Field crop: maize
Growth stage: 2
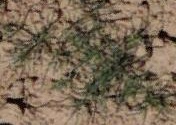
Species: salsola